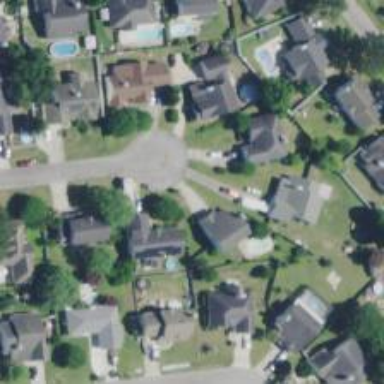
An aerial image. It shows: Residential road.